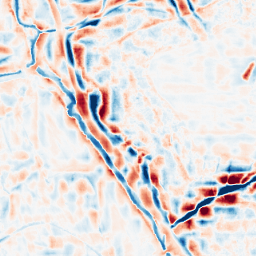
Category: wavelet
Decomposition family: wavelet_reverse_biorthogonal
Decomposition parameters: wavelet: rbio5.5
level: 4
Upsampling method: sinc_blackman
Upsampling parameters: scale: 2
kernel_size: 4
Upsampling scale: 2